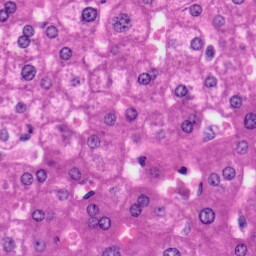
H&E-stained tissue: Liver